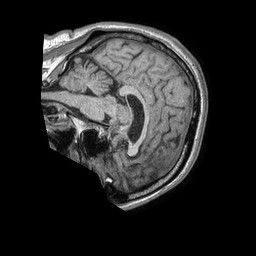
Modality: T1w
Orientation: sagittal
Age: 58
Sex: male
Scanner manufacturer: philips
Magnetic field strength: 1.5 T
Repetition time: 0.007774 s
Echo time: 0.003601 s